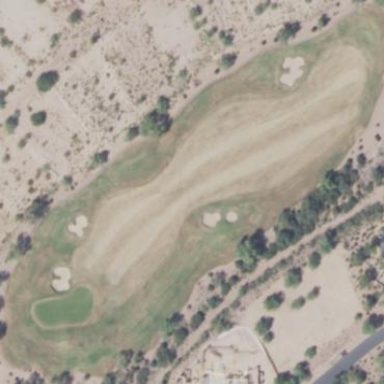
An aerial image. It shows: Area of rough grass used for golf.